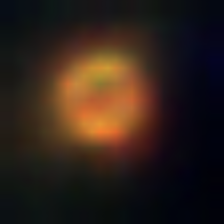
Taxon: NanoPlankton
Group: Other